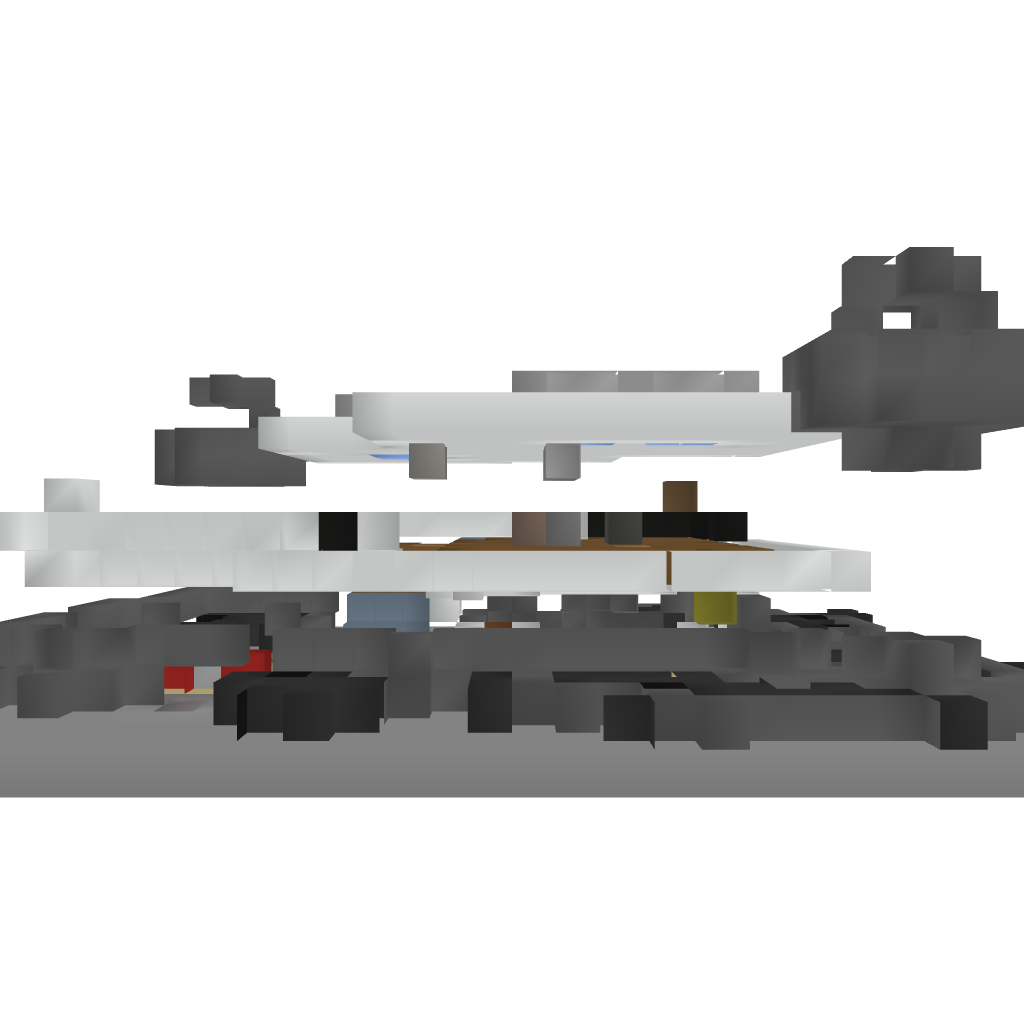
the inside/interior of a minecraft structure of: Modern Dream | 1.6.2